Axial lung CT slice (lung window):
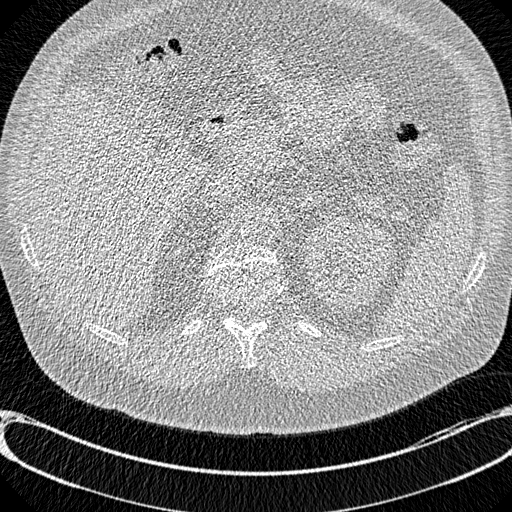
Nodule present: no